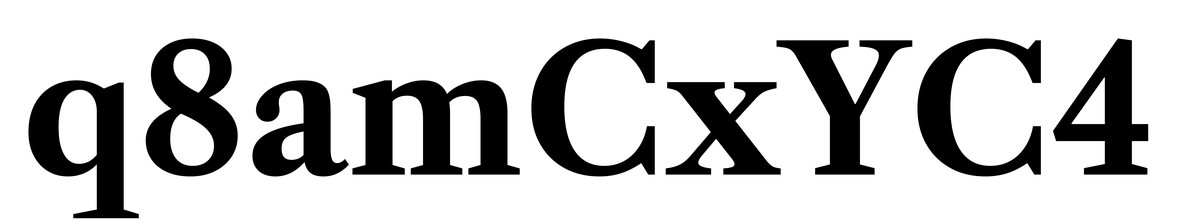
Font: LibreCaslonText_Bold